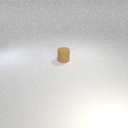
small brown rubber cylinder